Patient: sex M, age 57
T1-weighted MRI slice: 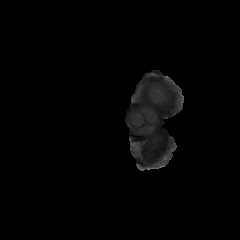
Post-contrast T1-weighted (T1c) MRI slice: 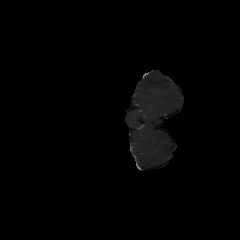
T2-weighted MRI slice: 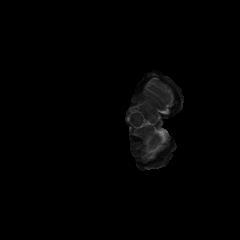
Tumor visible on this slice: no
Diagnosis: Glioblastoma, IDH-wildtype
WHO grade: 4